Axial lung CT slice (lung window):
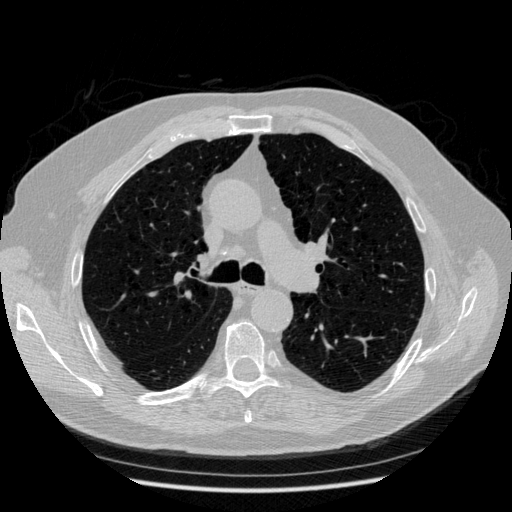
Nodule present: no